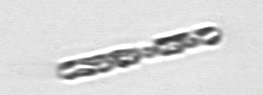
Label: Dactyliosolen_fragilissimus